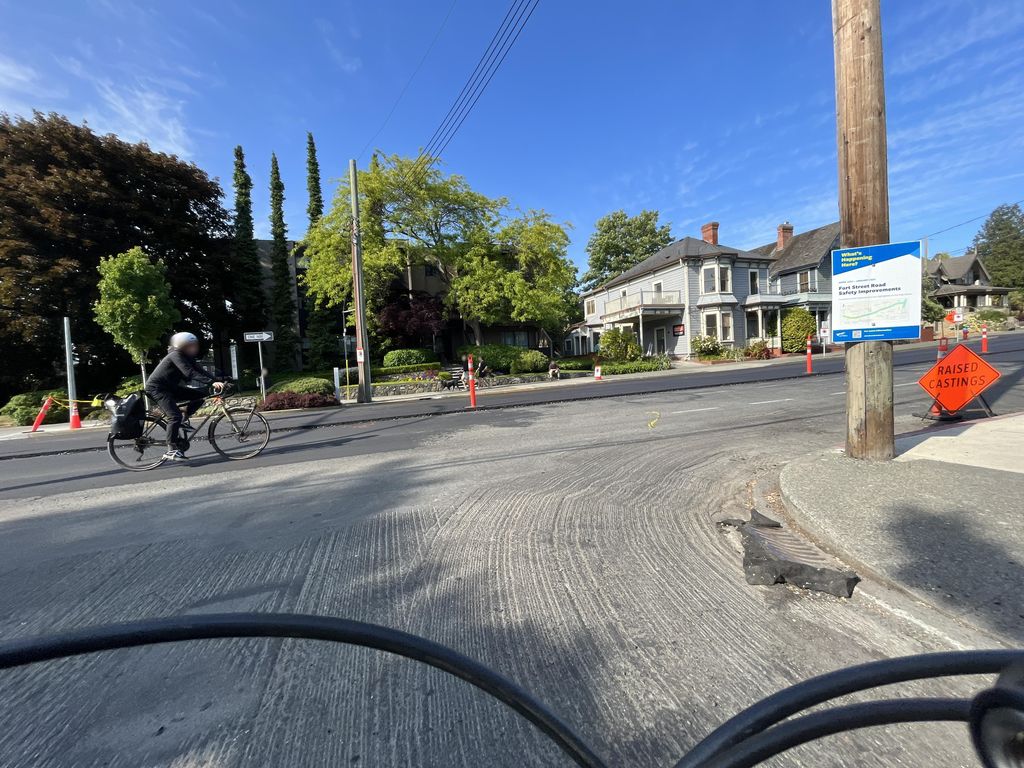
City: victoria